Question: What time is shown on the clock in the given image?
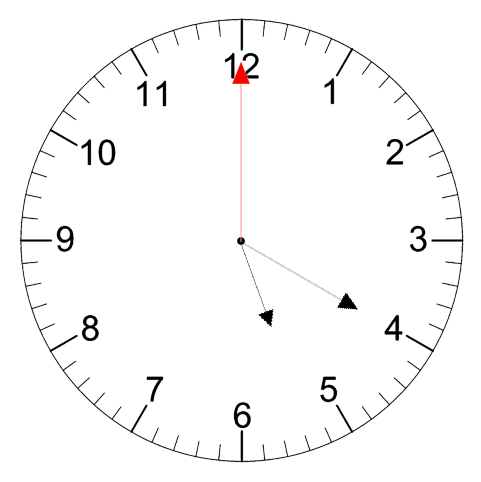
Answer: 05:20:00